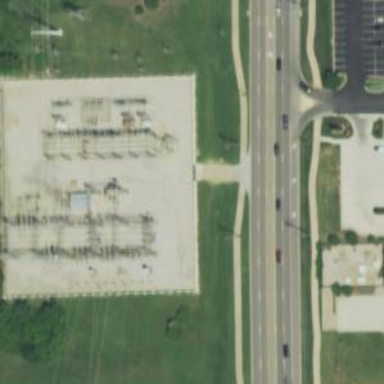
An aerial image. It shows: Switch for power supply.